【题型】填空题　【知识点】解析几何　【难度】medium
已知$F_1,F_2$是椭圆与双曲线的公共焦点，$P$是它们的一个公共点，且$PF_1 > PF_2$，线段$PF_1$的中垂线经过$F_2$。记椭圆的离心率为$e_1$，双曲线的离心率为$e_2$，则$\dfrac{1}{e_1} + e_2$的取值范围是\_\_\_\_\_\_\_\_。
【解答】
\noindent \textbf{【答案】}$(4,+\infty)$

\vspace{0.5em}
\noindent \textbf{【分析】}由题意可得$|PF_2|=|F_1F_2|=2c$，结合椭圆和双曲线的定义得到$e_1$，$e_2$的关系式，根据$e_2$的取值范围，结合对勾函数性质即可得到结果。

\vspace{0.5em}
\noindent \textbf{【详解】}设椭圆的长轴长为$2a_1$，双曲线的实轴长为$2a_2$，它们的公共焦距为$2c$，

\noindent 不妨设焦点在$x$轴上，点$P$在第一象限，

\noindent 由点$F_2$在线段$PF_1$的垂直平分线上，则$|PF_2|=|F_1F_2|=2c$，

\noindent 由椭圆、双曲线的定义得：$|PF_1|+|PF_2|=2a_1$，$|PF_1|-|PF_2|=2a_2$，

\noindent 则$|PF_1|=2a_1-2c=2a_2+2c$，整理得$a_1 - a_2 = 2c$，

\noindent 则$\dfrac{a_1}{c}-\dfrac{a_2}{c}=\dfrac{a_1-a_2}{c}=\dfrac{2c}{c}=2$，故$\dfrac{1}{e_1}-\dfrac{1}{e_2}=2$，则$\dfrac{1}{e_1}=\dfrac{1}{e_2}+2$，

\noindent 故$\dfrac{1}{e_1}+e_2=\dfrac{1}{e_2}+e_2+2$，其中$e_2>1$，

\noindent 令$f(x)=\dfrac{1}{x}+x+2(x>1)$，

\noindent 由对勾函数性质可知，$f(x)$在$(1,+\infty)$上单调递增，

\noindent 故$f(x)>\dfrac{1}{1}+1+2=4$，

\noindent 即$\dfrac{1}{e_1}+e_2$的取值范围是$(4,+\infty)$。

\vspace{0.5em}
\noindent 故答案为：$(4,+\infty)$。
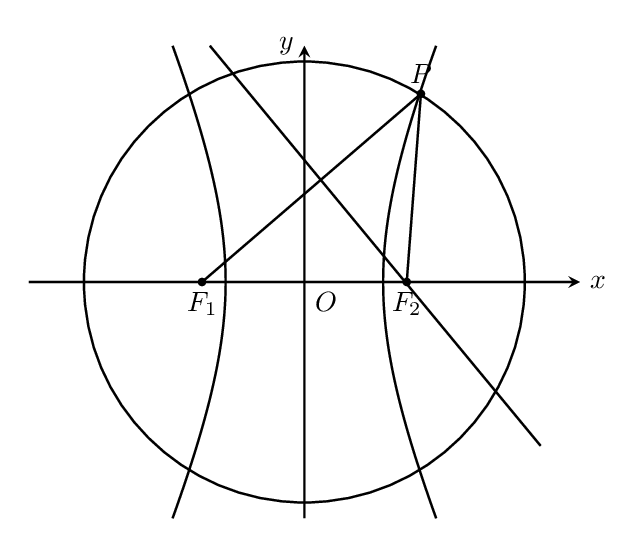